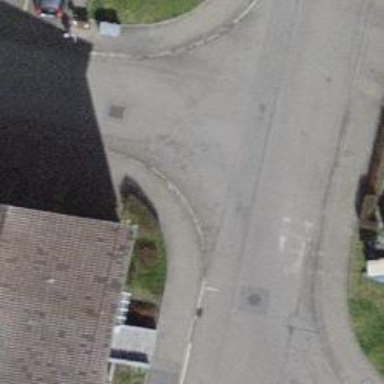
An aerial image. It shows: Kerb barrier.